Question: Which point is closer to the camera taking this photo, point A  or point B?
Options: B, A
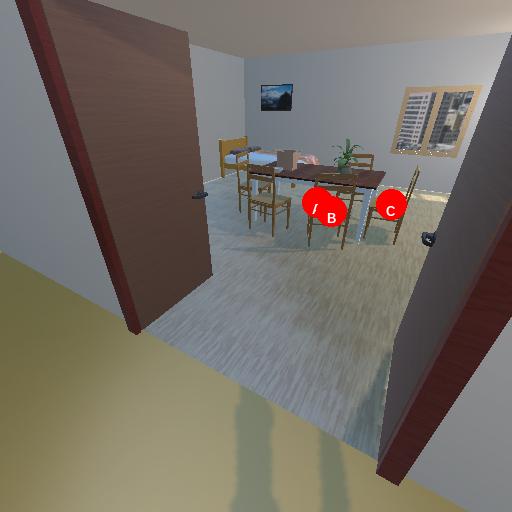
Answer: B